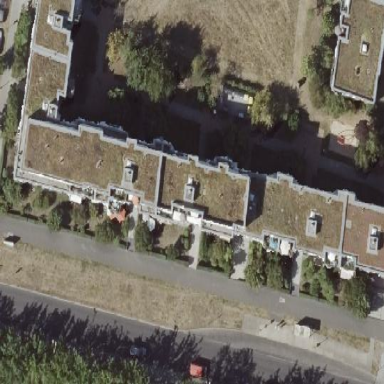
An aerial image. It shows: Flat-roofed apartment building.